二年级 · 计数

(颗)
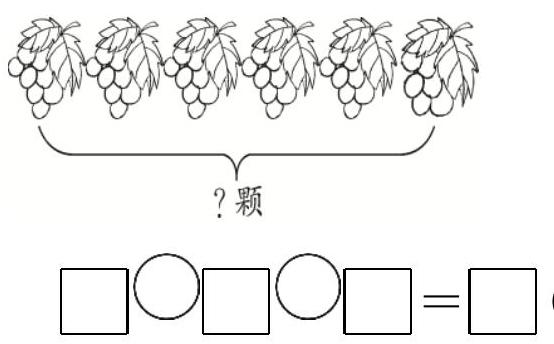
答案: $ \times 8+6=46$ 或 $6 \times 8-2=46$ (颗)